【题型】解答题　【知识点】立体几何　【难度】easy
如图，在四棱锥 $P-ABCD$ 中，$PD \perp$ 平面 $ABCD$，底面 $ABCD$ 是正方形，$PD = AD = 4$，$Q$ 为 $PB$ 上一点.

(1)求证：平面 $PBD \perp$ 平面 $ACQ$；

(2)当 $Q$ 为 $PB$ 中点时，求点 $B$ 到平面 $ACQ$ 的距离.
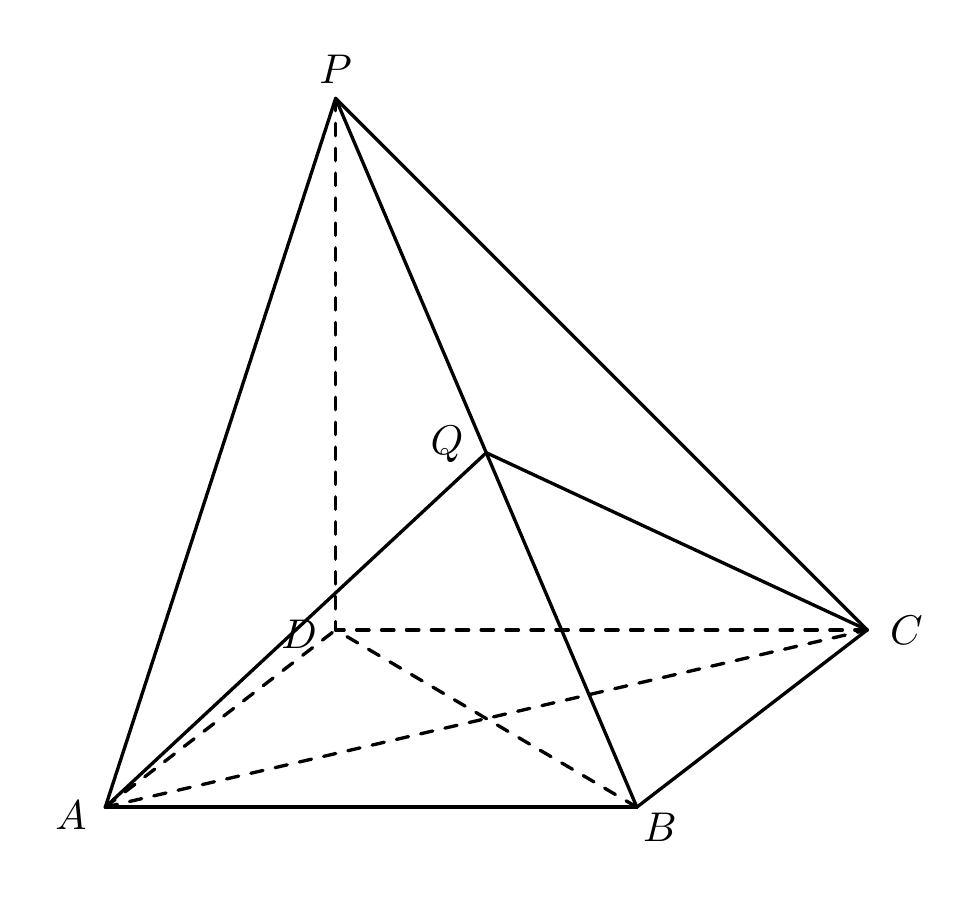
【解答】
【详解】（1）由题意证明如下，
$\because$ 四边形 $ABCD$ 是正方形，\\
$\therefore BD \perp AC$.\\
$\because PD \perp$ 平面 $ABCD, AC \subset$ 平面 $ABCD$，所以\\
$\therefore PD \perp AC$.\\
$BD \cap PD = D, BD \subset$ 平面 $PBD$，$PD \subset$ 平面 $PBD$，\\
$\therefore AC \perp$ 平面 $PBD$.\\
$\because AC \subset$ 平面 $ACQ$，\\
$\therefore$ 平面 $PBD \perp$ 平面 $ACQ$.\\
（2）由题意及（1）得，\\
在正方形 $ABCD$ 中，$AD \perp CD$，\\
$AB = BC = CD = AD = 4$\\
在四棱锥 $P-ABCD$ 中，$PD = 4$，$PD \perp$ 平面 $ABCD$，$Q$ 为 $PB$ 中点，\\
$AD \subset$ 面 $ABCD$，$CD \subset$ 面 $ABCD$，$AD \cap CD = D$，\\
$\therefore PD \perp AD$，$PD \perp CD$，\\
建立空间直角坐标系如下图所示

$A(4,0,0), B(4,4,0), C(0,4,0), D(0,0,0), P(0,0,4), Q(2,2,2)$.\\
所以 $\overrightarrow{AC} = (-4,4,0), \overrightarrow{AQ} = (-2,2,2), \overrightarrow{AB} = (0,4,0)$,\\
设平面 $ACQ$ 的法向量为 $\vec{n} = (x,y,z)$,\\
则 $\begin{cases} \overrightarrow{AC} \cdot \vec{n} = -4x + 4y = 0, \\ \overrightarrow{AQ} \cdot \vec{n} = -2x + 2y + 2z = 0. \end{cases}$ 得 $\begin{cases} x = y, \\ z = 0. \end{cases}$

当 $x = 1$ 时，则 $\vec{n} = (1,1,0)$,

设点 $B$ 到平面 $ACQ$ 的距离为 $d$,

$\overrightarrow{AB} \cdot \vec{n} = (0,4,0) \cdot (1,1,0) = 0 + 4 \times 1 + 0 = 4$,

则 $d = |\overrightarrow{AB}| \cdot |\cos \langle \overrightarrow{AB}, \vec{n} \rangle| = |\overrightarrow{AB}| \cdot \dfrac{|\overrightarrow{AB} \cdot \vec{n}|}{|\overrightarrow{AB}| \cdot |\vec{n}|} = \dfrac{4}{\sqrt{2}} = 2\sqrt{2}$.
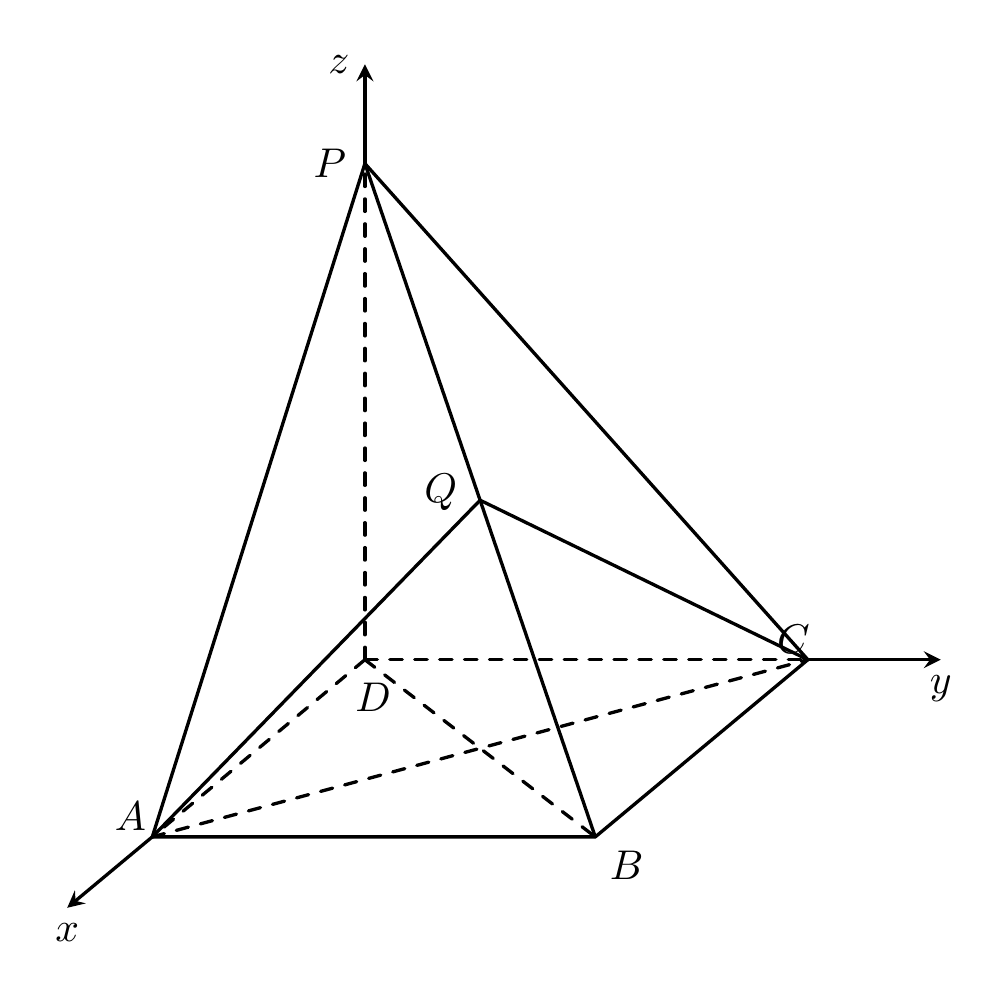